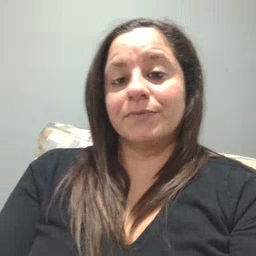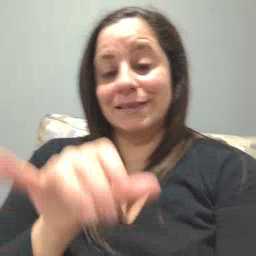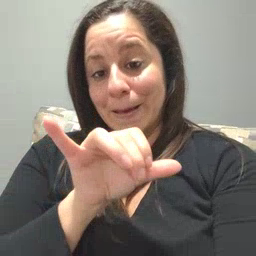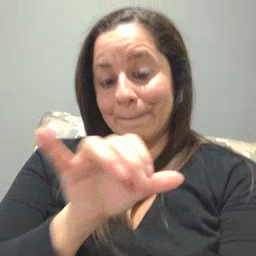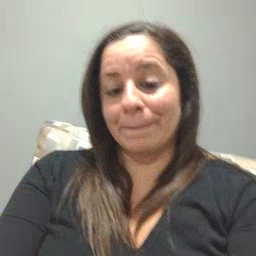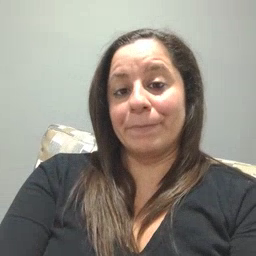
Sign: same